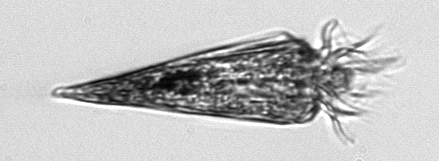
Label: Strombidium_tintinnodes